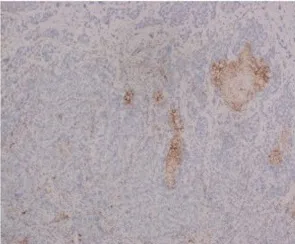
Pathological findings for the patient. (D) Immunohistochemistry of PD-L1 of the lung metastasis, H&E, x100.
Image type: pathology (immunostaining)